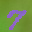
Label: 7